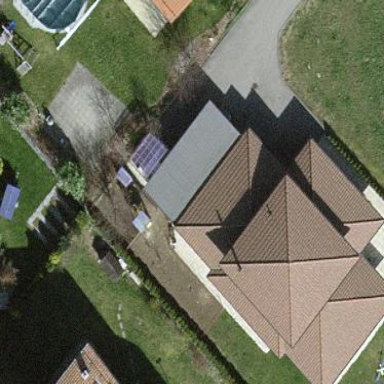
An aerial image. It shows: Carport building.